Aerial crown-view tile of a tropical tree (Barro Colorado Island, Panama), acquired 20240813:
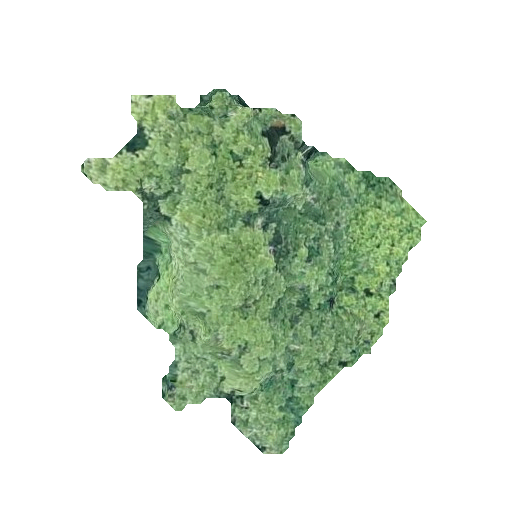
Species: Genipa americana
GBIF accepted scientific name: Genipa americana
Crown area: 106.834 m²